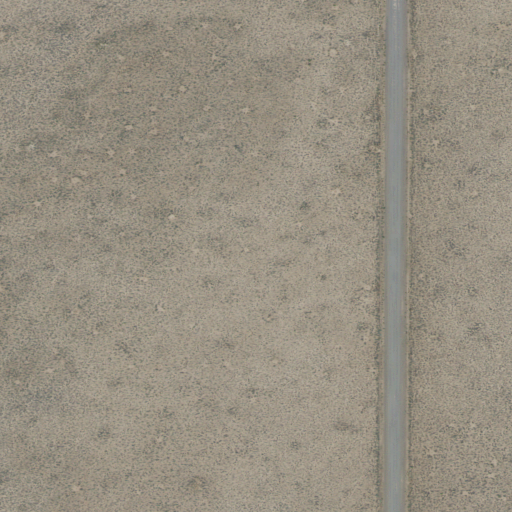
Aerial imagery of plain(s) in Oregon named Sunflower Flat containing only shrub